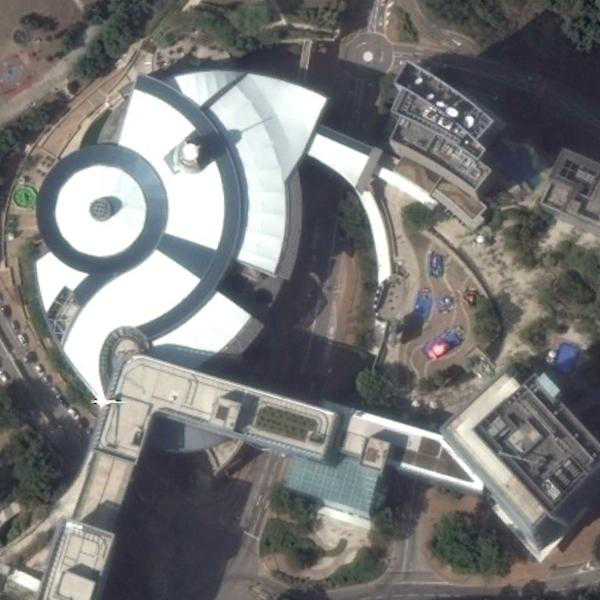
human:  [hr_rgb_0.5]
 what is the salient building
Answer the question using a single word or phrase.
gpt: center